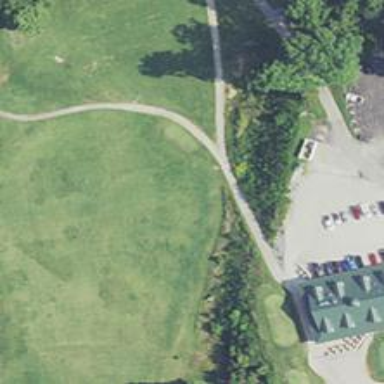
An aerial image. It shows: Service road designated as golf cart path.